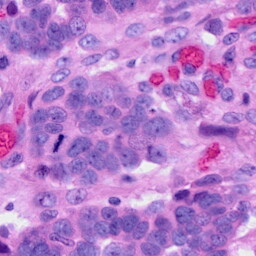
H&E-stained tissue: Ovarian